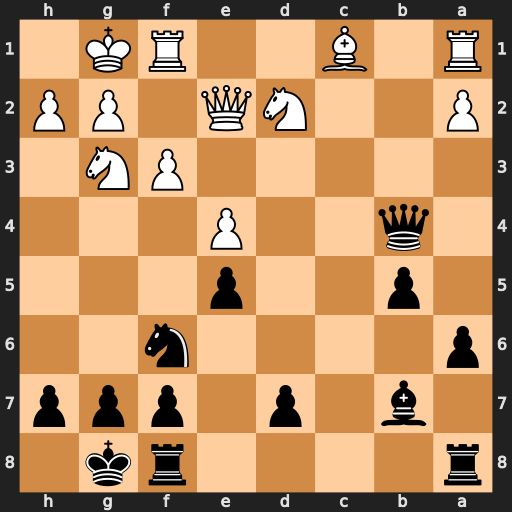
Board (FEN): r4rk1/1b1p1ppp/p4n2/1p2p3/1q2P3/5PN1/P2NQ1PP/R1B2RK1
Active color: b
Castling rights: -
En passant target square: -
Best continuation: Qd4+ Qf2 Qxa1 Nb3 Qc3